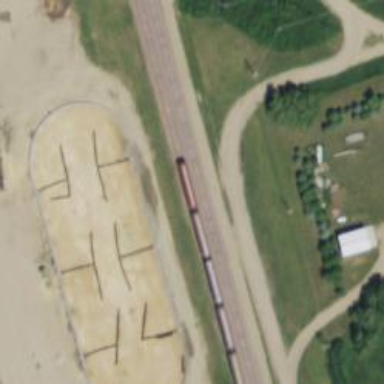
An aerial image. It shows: Railway siding for service.